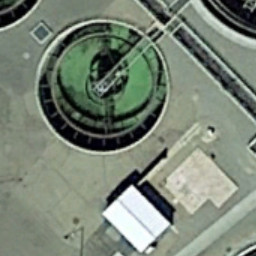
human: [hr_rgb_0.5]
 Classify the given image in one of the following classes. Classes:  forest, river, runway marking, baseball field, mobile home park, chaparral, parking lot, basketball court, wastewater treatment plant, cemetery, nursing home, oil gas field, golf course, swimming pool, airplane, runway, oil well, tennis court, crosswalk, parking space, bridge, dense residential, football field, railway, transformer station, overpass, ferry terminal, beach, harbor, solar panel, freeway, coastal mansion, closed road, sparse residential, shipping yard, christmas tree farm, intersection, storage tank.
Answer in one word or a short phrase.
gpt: wastewater treatment plant